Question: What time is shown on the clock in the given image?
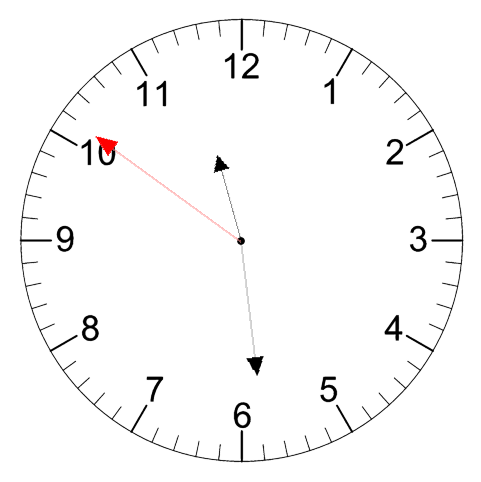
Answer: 11:28:51